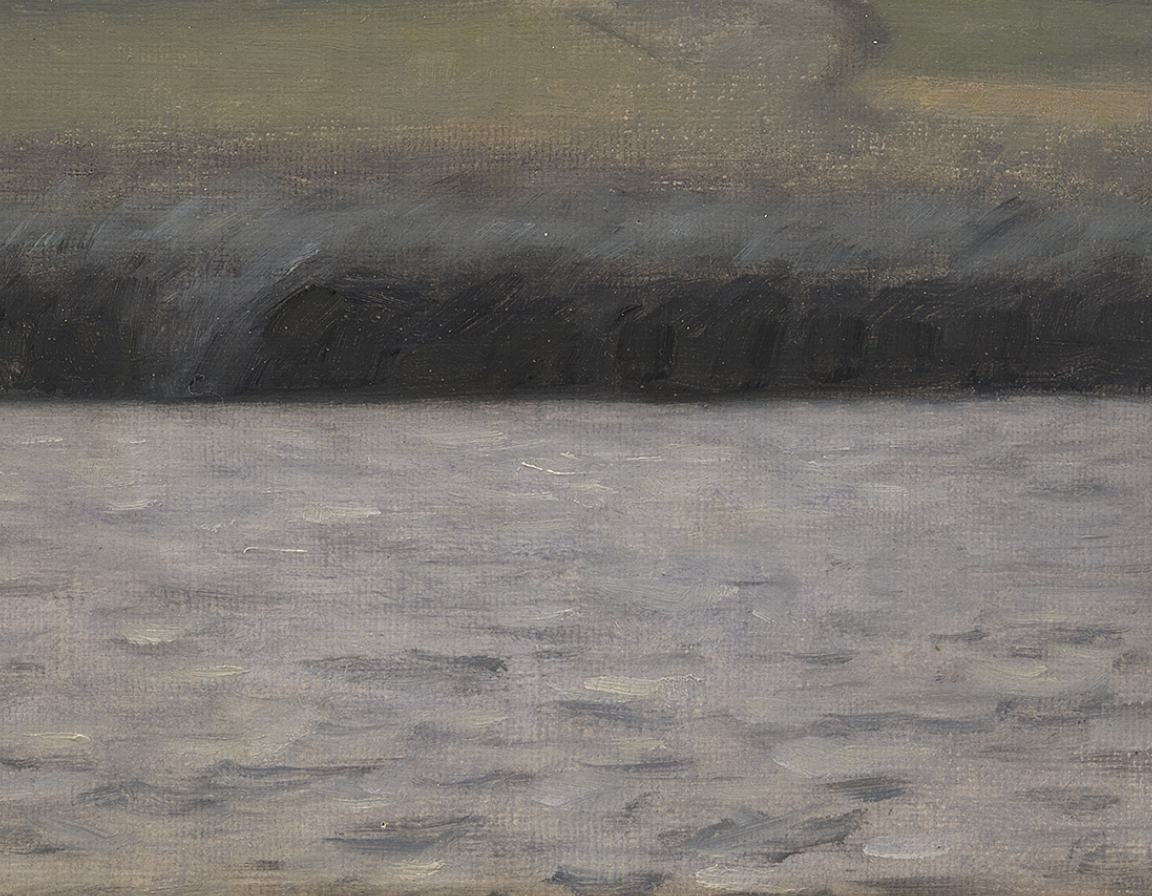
landscape painting, wide, overcast daylight, dark embankment above grey rippled water surface strip of green field visible at top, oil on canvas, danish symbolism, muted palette